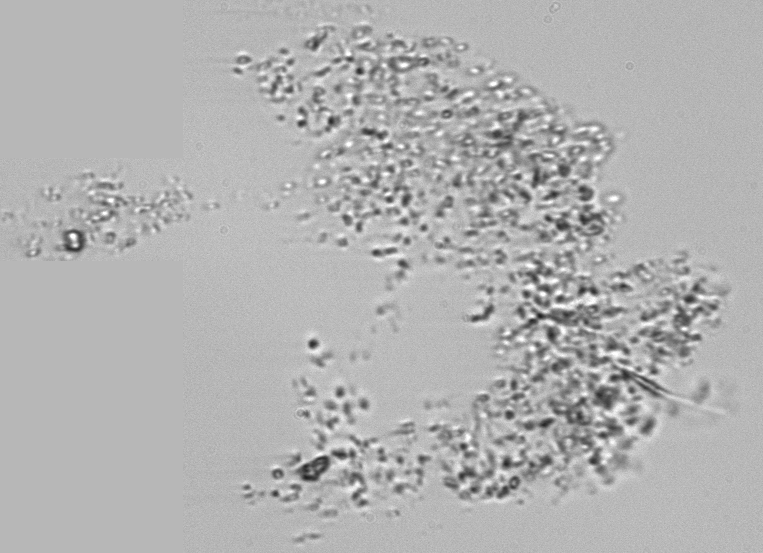
Label: Phaeocystis